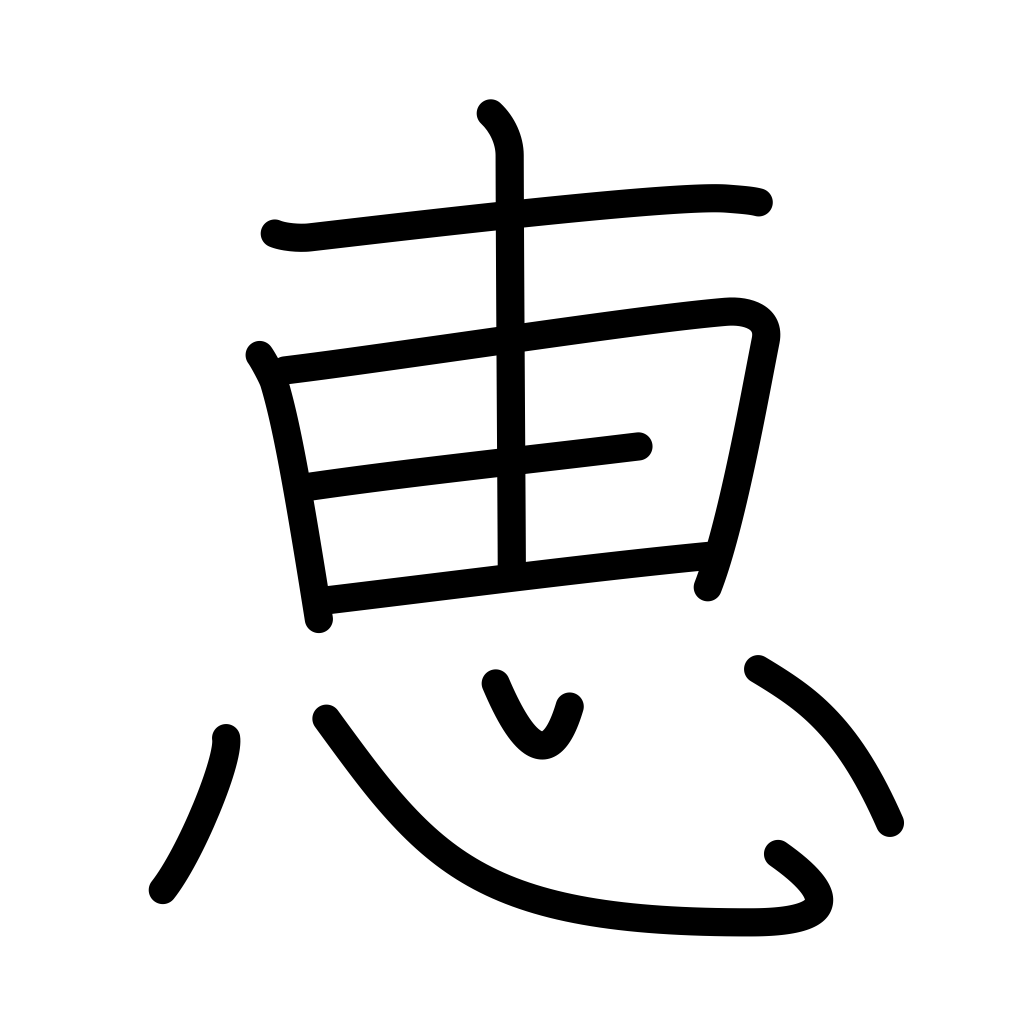
Meaning: favor, blessing, grace, kindness